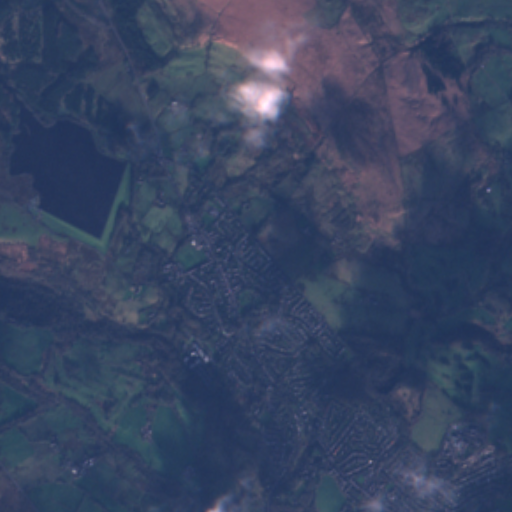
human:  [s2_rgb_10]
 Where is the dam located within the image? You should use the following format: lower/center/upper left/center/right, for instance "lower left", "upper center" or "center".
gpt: The dam is located in the upper left of the image.
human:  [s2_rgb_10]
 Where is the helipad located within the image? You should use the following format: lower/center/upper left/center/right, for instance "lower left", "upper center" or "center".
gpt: The helipad is located in the lower right of the image.
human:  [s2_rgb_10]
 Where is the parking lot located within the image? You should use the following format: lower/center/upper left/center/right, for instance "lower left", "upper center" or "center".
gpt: The parking lot is located in the lower right of the image.
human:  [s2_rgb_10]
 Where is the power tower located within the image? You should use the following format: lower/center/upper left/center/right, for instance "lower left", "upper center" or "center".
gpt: The power tower is located in the upper right of the image.
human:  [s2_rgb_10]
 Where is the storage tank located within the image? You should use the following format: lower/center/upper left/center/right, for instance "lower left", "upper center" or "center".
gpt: The storage tank is located in the center of the image.
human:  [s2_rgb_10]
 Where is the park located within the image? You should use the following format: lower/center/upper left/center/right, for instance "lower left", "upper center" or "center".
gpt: There is no park in the image.